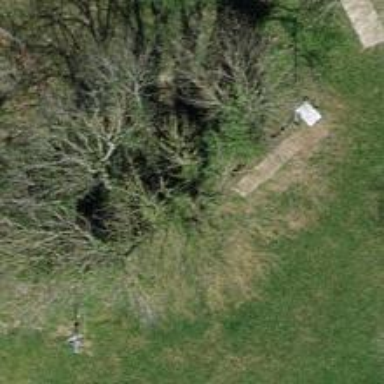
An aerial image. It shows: Mixed leaf-type tree in natural setting.